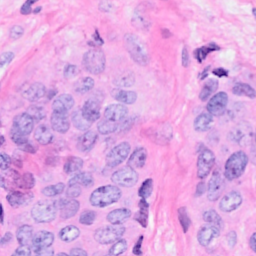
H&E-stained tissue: Breast